Question:
When I minimized my directx framework and open up the task manage then go back to the framework. It gives me the black screen. How should I modify my code to fix this flaw?
GraphicsClass.h
'''
#ifndef _GRAPHICSCLASS_H_
#define _GRAPHICSCLASS_H_
//////////////
// INCLUDES //
//////////////
#include <d3dx9.h>
#include <assert.h>
#include <string>
using namespace std;
/////////////
// GLOBALS //
/////////////
const bool FULL_SCREEN = false;
const unsigned int SCREEN_WIDTH = 1280;
const unsigned int SCREEN_HEIGHT = 720;
////////////////////////////////////////////////////////////////////////////////
// Class name: GraphicsClass
////////////////////////////////////////////////////////////////////////////////
class GraphicsClass
{
public:
GraphicsClass( HWND hwnd );
~GraphicsClass();
void SetPath( const string& loadFolder );
void BeginFrame();
void EndFrame();
void Load( IDirect3DTexture9*& texture, string imgName, int imgWidth, int imgHeight );
void setFont(ID3DXFont*& font, char* fontName, int fontHeight);
void SourceRect( RECT& sourceRect, int left, int right, int top, int bottom );
void DrawText( ID3DXFont*& font, LPCSTR string, int charNum, RECT& SourceRect, DWORD format, D3DCOLOR color );
void Draw( IDirect3DTexture9* texture );
void Draw( IDirect3DTexture9* texture, float posX, float posY );
void Draw( IDirect3DTexture9* texture, RECT& sourceRect, float posX, float posY );
private:
string path;
HRESULT result;
ID3DXSprite* pSprite;
IDirect3D9* pDirect3D;
IDirect3DDevice9* pDevice;
};
#endif
'''
GraphicsClass.cpp
'''
#include "GraphicsClass.h"
GraphicsClass::GraphicsClass( HWND hwnd )
{
pDirect3D = Direct3DCreate9( D3D_SDK_VERSION );
D3DPRESENT_PARAMETERS d3dpp;
ZeroMemory( &d3dpp, sizeof( d3dpp ) );
d3dpp.Windowed = TRUE;
d3dpp.SwapEffect = D3DSWAPEFFECT_DISCARD;
d3dpp.BackBufferFormat = D3DFMT_X8R8G8B8;
d3dpp.BackBufferCount = 1;
d3dpp.BackBufferWidth = SCREEN_WIDTH;
d3dpp.BackBufferHeight = SCREEN_HEIGHT;
d3dpp.hDeviceWindow = hwnd;
//d3dpp.PresentationInterval = D3DPRESENT_INTERVAL_ONE;
result = pDirect3D->CreateDevice( D3DADAPTER_DEFAULT, D3DDEVTYPE_HAL, hwnd,
D3DCREATE_SOFTWARE_VERTEXPROCESSING, &d3dpp, &pDevice );
assert( !FAILED(result) );
result = D3DXCreateSprite( pDevice, &pSprite );
assert( !FAILED(result) );
}
GraphicsClass::~GraphicsClass()
{
// Release and clean up sprite
pSprite->Release();
pSprite = NULL;
}
void GraphicsClass::SetPath( const string& path )
{
this->path = path;
}
void GraphicsClass::BeginFrame()
{
pDevice->Clear( 0, NULL, D3DCLEAR_TARGET, D3DCOLOR_XRGB( 255, 255, 255 ), 1.0f, 0 );
pDevice->BeginScene();
// Specify alpha blend will ensure that the sprite will render the background with alpha.
pSprite->Begin( D3DXSPRITE_ALPHABLEND );
}
void GraphicsClass::EndFrame()
{
// End sprite drawing
pSprite->End();
pDevice->EndScene();
pDevice->Present( NULL, NULL, NULL, NULL );
}
void GraphicsClass::Load( IDirect3DTexture9*& texture, string imgName, int imgWidth, int imgHeight )
{
string fullPath;
fullPath = path + imgName;
result = D3DXCreateTextureFromFileEx( pDevice, fullPath.c_str(), imgWidth, imgHeight,
D3DX_DEFAULT, NULL, D3DFMT_A8R8G8B8, D3DPOOL_MANAGED,
D3DX_DEFAULT, D3DX_DEFAULT, NULL,
NULL, NULL, &texture );
}
void GraphicsClass::setFont(ID3DXFont*& font, char* fontName, int fontHeight)
{
result = D3DXCreateFont(pDevice, fontHeight, 0, 0, 1, false,
DEFAULT_CHARSET, OUT_TT_ONLY_PRECIS, DEFAULT_QUALITY,
DEFAULT_PITCH | FF_DONTCARE, fontName, &font);
}
void GraphicsClass::SourceRect( RECT& sourceRect, int left, int right, int top, int bottom )
{
sourceRect.left = left;
sourceRect.right = right;
sourceRect.top = top;
sourceRect.bottom = bottom;
}
void GraphicsClass::DrawText( ID3DXFont*& font, LPCSTR string, int charNum, RECT& SourceRect, DWORD format, D3DCOLOR color)
{
font->DrawText(pSprite, string, charNum, &SourceRect, format, color);
}
void GraphicsClass::Draw( IDirect3DTexture9* texture )
{
pSprite->Draw( texture, NULL, NULL, &D3DXVECTOR3( 0, 0, 0 ), D3DCOLOR_XRGB( 255, 255, 255 ) );
}
void GraphicsClass::Draw( IDirect3DTexture9* texture, float posX, float posY )
{
pSprite->Draw( texture, NULL, NULL, &D3DXVECTOR3( posX, posY, 0 ), D3DCOLOR_XRGB( 255, 255, 255 ) );
}
void GraphicsClass::Draw( IDirect3DTexture9* texture, RECT& sourceRect, float posX, float posY )
{
pSprite->Draw( texture, &sourceRect, NULL, &D3DXVECTOR3( posX, posY, 0 ), D3DCOLOR_XRGB( 255, 255, 255 ) );
}
'''
SystemClass.cpp
'''
void SystemClass::InitializeWindows()
{
WNDCLASSEX wc;
DEVMODE dmScreenSettings;
int screenWidth, screenHeight;
int posX, posY;
// Get an external pointer to this object
ApplicationHandle = this;
// Get the instance of this application
m_hinstance = GetModuleHandle( NULL );
// Give the application a name
m_applicationName = "Zero DirectX Framework";
// Setup the windows class with default settings
wc.style = CS_HREDRAW | CS_VREDRAW | CS_OWNDC;
wc.lpfnWndProc = WndProc;
wc.cbClsExtra = 0;
wc.cbWndExtra = 0;
wc.hInstance = m_hinstance;
wc.hIcon = LoadIcon( NULL, IDI_WINLOGO );
wc.hIconSm = wc.hIcon;
wc.hCursor = LoadCursor( NULL, IDC_ARROW );
wc.hbrBackground = (HBRUSH)GetStockObject( BLACK_BRUSH );
wc.lpszMenuName = NULL;
wc.lpszClassName = m_applicationName;
wc.cbSize = sizeof( WNDCLASSEX );
// Register the window class
RegisterClassEx( &wc );
// Determine the resolution of the clients desktop screen
screenWidth = GetSystemMetrics( SM_CXSCREEN );
screenHeight = GetSystemMetrics( SM_CYSCREEN );
// Setup the screen settings depending on whether it is running in full screen or in windowed mode
if ( FULL_SCREEN )
{
// If full screen set the screen to maximum size of the users desktop and 32bit
memset( &dmScreenSettings, 0, sizeof(dmScreenSettings) );
dmScreenSettings.dmSize = sizeof(dmScreenSettings);
dmScreenSettings.dmPelsWidth = (unsigned long)screenWidth;
dmScreenSettings.dmPelsHeight = (unsigned long)screenHeight;
dmScreenSettings.dmBitsPerPel = 32;
dmScreenSettings.dmFields = DM_BITSPERPEL | DM_PELSWIDTH | DM_PELSHEIGHT;
// Change the display settings to full screen
ChangeDisplaySettings( &dmScreenSettings, CDS_FULLSCREEN );
// Set the position of the window to the top left corner
posX = posY = 0;
// Create the window with the screen settings and get the handle to it
m_hwnd = CreateWindowEx( WS_EX_APPWINDOW, m_applicationName, m_applicationName,
WS_CLIPSIBLINGS | WS_CLIPCHILDREN | WS_POPUP,
posX, posY, screenWidth, screenHeight, NULL, NULL, m_hinstance, NULL);
SetMenu( m_hwnd, NULL );
}
else
{
// If windowed then set it to 800x600 resolution
screenWidth = 1280;
screenHeight = 768;
// Place the window in the middle of the screen
posX = ( GetSystemMetrics( SM_CXSCREEN ) - screenWidth ) / 2;
posY = ( GetSystemMetrics( SM_CYSCREEN ) - screenHeight) / 2;
m_hwnd = CreateWindowEx( 0, m_applicationName, m_applicationName, WS_CAPTION | WS_MINIMIZEBOX | WS_SYSMENU,
posX, posY, screenWidth, screenHeight,
NULL, NULL, m_hinstance, NULL );
}
// Bring the window up on the screen and set it as main focus
ShowWindow( m_hwnd, SW_SHOW );
SetForegroundWindow( m_hwnd );
SetFocus( m_hwnd );
// Hide the mouse cursor
ShowCursor(true);
}
'''
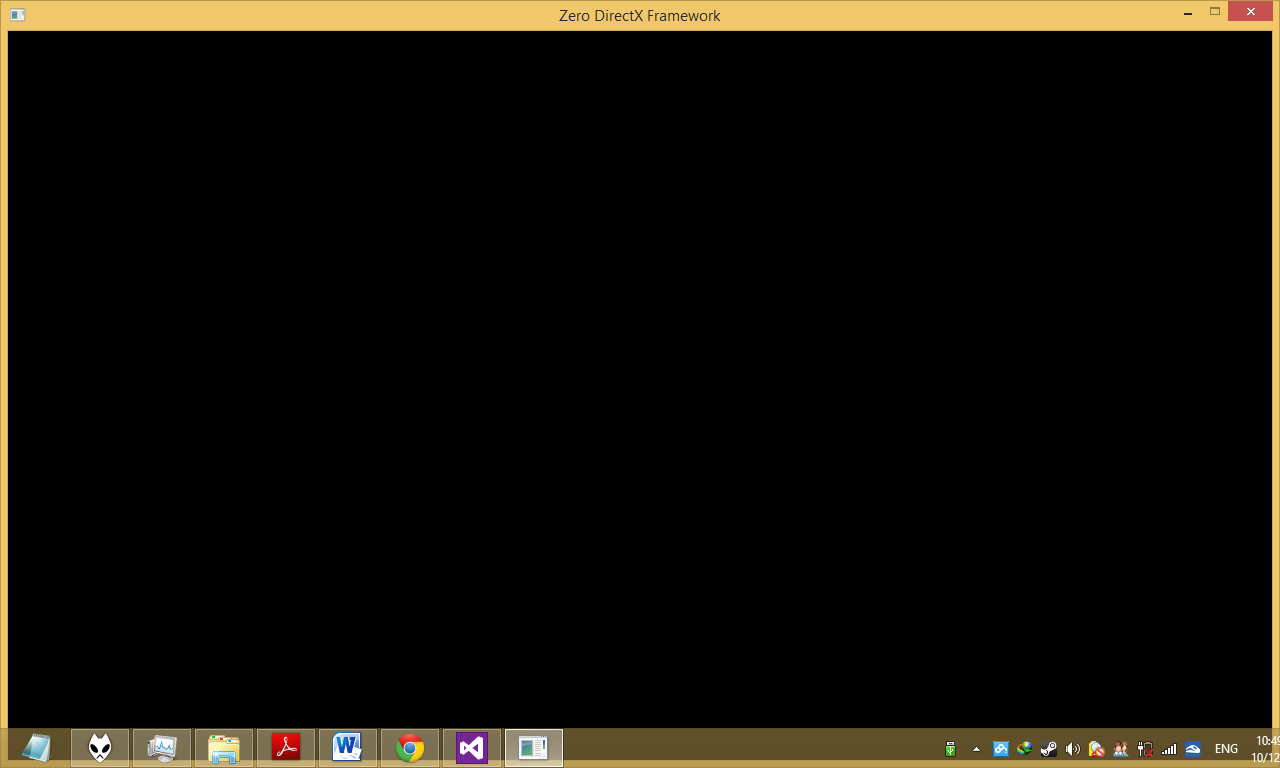
Answer: You're not handling situation <URL> what happens in this case.
Basically, BEFORE rendering anything you should <URL>, then proceed to draw the frame.
When device is reset, it loses all resources that are not in 'D3DPOOL_MANAGED', and you'll need to recreate them, or reload them. You can release all shaders and id3dx objects (like ID3DXFont) before calling IDirect3DDevice9::Reset, then recreate them after succesfull reset call.
Failure to handle "lost devices" will mean that you won't be able to alt-tab your game when running in fullscreen, and switching display mode might "break it". IN your situation black screen most likely happens for the same reason.